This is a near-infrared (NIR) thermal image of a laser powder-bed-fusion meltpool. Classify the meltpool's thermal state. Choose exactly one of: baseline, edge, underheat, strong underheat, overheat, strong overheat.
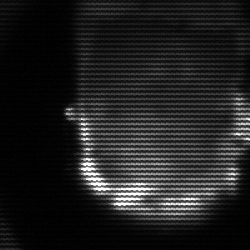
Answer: baseline